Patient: sex M, age 63
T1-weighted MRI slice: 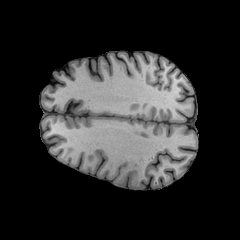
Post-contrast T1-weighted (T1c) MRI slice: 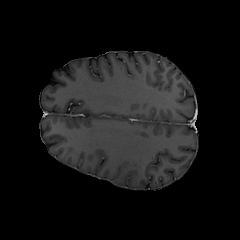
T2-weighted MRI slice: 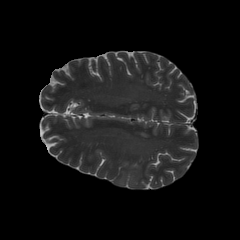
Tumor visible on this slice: yes
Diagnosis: Glioblastoma, IDH-wildtype
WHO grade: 4